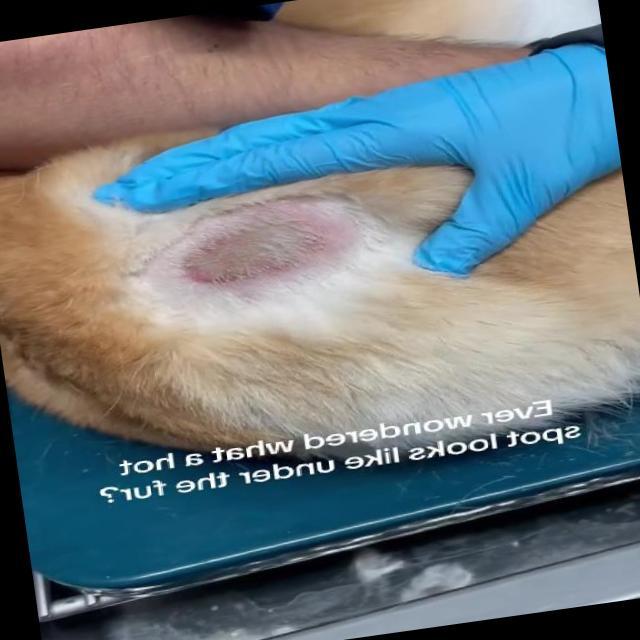
Canine dermatitis — inflammation of the skin presenting with erythema, pruritus, papules, and excoriation. May be allergic, contact, or atopic in origin.